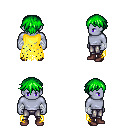
a pixel art fantasy rpg character, male body template, dark elf, purple skin, yellow tattered cape, metal pants, green short bangs hairstyle, white cloth bandages, maroon shoes, four views (front, back, left, right), 2x2 character sprite sheet, small pixel art, hard edges, no anti-aliasing